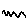
Label: zigzag